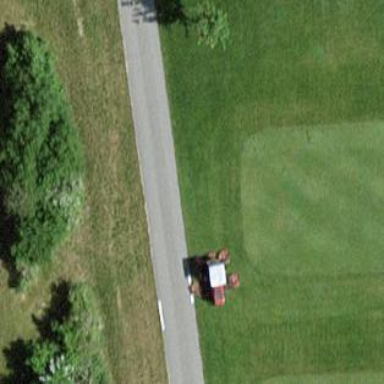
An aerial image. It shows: Golf tee.